Field crop: maize
Growth stage: 2
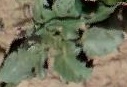
Species: datura